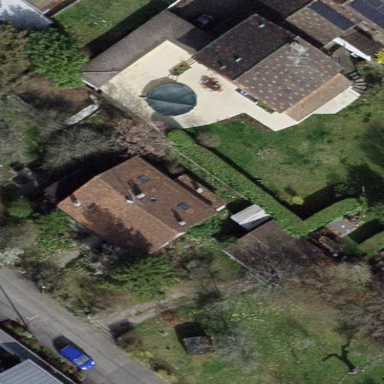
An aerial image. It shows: Garden enclosed by fence.